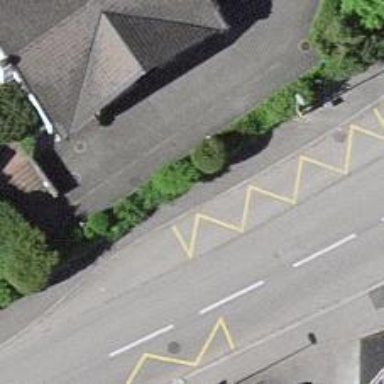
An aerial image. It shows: Bus stop with platform for public transport.